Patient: sex M, age 56
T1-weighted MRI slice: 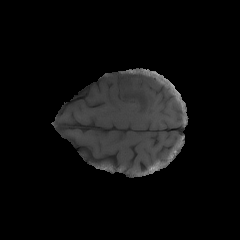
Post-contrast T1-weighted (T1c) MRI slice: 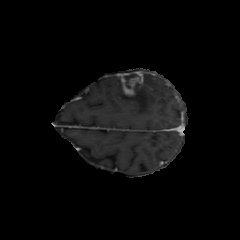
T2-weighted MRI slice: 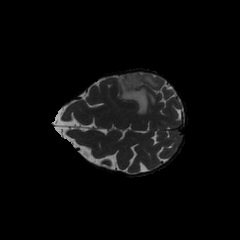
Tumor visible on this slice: yes
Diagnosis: Glioblastoma, IDH-wildtype
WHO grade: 4